Question: I can't figure out why this won't read from my file...
'''
#include <iostream>
#include <iomanip>
#include <string>
#include <fstream>
using namespace std;
int main()
{
int acctNum;
int checks;
double interest;
double acctBal;
double monthlyFee;
const int COL_SZ = 3;
ifstream fileIn;
fileIn.open("BankAccounts.txt");
if(fileIn.fail())
{
cout << "File couldn't open." << endl;
}
else
{
cout << left;
cout << "Bank Account records:" << endl;
cout << setw(COL_SZ) << "Account#" << setw(COL_SZ) <<
"Balance" << setw(COL_SZ) << "Interest" << setw(COL_SZ) << "Monthly Fee" << setw(COL_SZ) <<
"Allowed Checks" << setw(COL_SZ) << endl;
while(fileIn >> acctNum >> acctBal >> interest >> monthlyFee >> checks)
{
cout << setw(COL_SZ) << acctNum << setw(COL_SZ) << acctBal << setw(COL_SZ) << interest << setw(COL_SZ) <<
monthlyFee << setw(COL_SZ) << checks << endl;
}
}
fileIn.close();
system("pause");
return 0;
}
'''
I did make the file from a previous program...would i have to put the reading of the files code into that program?

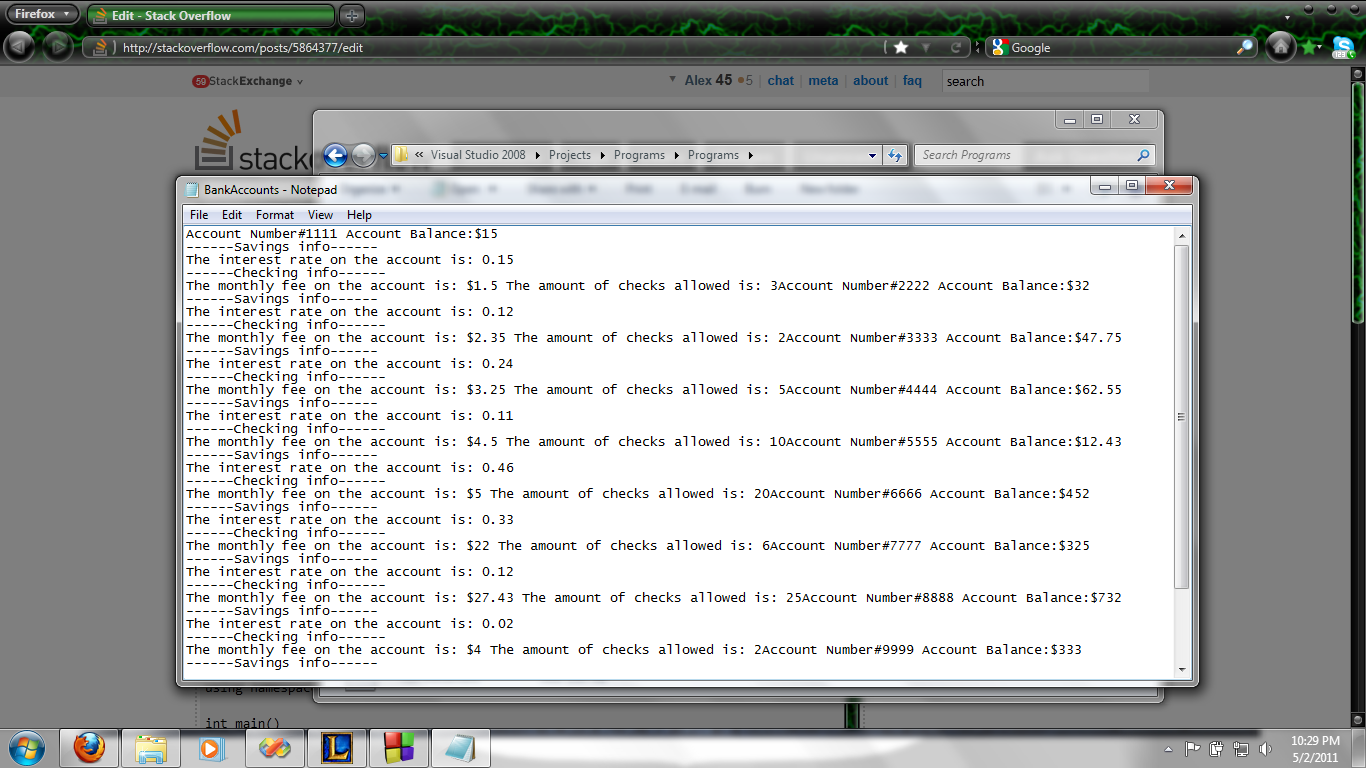
Answer: Looking at your input you can't read such complex input with just
'''
while(fileIn >> acctNum >> acctBal >> monthlyFee >> checks)
'''
This code is setup to read data formatted in the following form:
Instead you'll have to read the various strings and such before scraping out the data you need. For example to skip over the word "Account" below, you can read it into a dummy string
'''
std::string dummy;
fileIn >> dummy; // read up to the whitespace,
// in this case reads in the word "Account"
'''
Then To get the number you'll have to read the next string and extract the #1234
'''
std::string temp;
fileIn >> temp; // read up to the whitespace,
// in this case reads in the word "Number#1234"
'''
But you could also use <URL> to read up to and including the #
'''
std::getline(fileIn, dummy, '#');
'''
Then read in the number after the #
'''
int acctNum = 0;
fileIn >> acctNum;
'''
So if you're input is truly formatted as you describe, you'll have to spend a lot more time figuring out how to parse your data then you may have expected. I don't know enough about how your input is expected to give you a complete answer, but the above should hopefully get you started.
(Optionally, you could learn about regular expressions, but at this point you may just want to learn the basics.)
I just tried your code out and with enough well-formatted values in the input, it works in g++. However, one thing that I am wary of looking at your code is this line:
'''
while(fileIn >> acctNum >> acctBal >> monthlyFee >> checks)
'''
If any of the above fails to read due to the file ending prematurely, your cout isn't going to get executed, causing no output to the screen. Does your input have all the above values? Are they well formatted? To debug I might try breaking up the reads:
'''
while (fileIn)
{
fileIn >> acctNum;
std::cout << "Acct num is:" << acctNum << std::endl;
...
}
'''
or just step through with a debugger.
For example for this input:
> 11 12.12 11.11 13.13 14.12
your code prints out
But screwing with the input and adding a random non numeric character somewhere, ie:
> 11 * 12.12 11.11 13.13 14.12
causes me to get just
So I would definitely look piece-by-piece at what's getting read and where a read from 'fileIn' is failing, this would definitely cause your problems.
You know of course to remove the 'ios::out' as specified <URL>